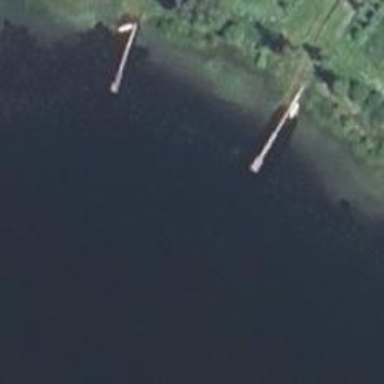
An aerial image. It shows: Man-made pier.